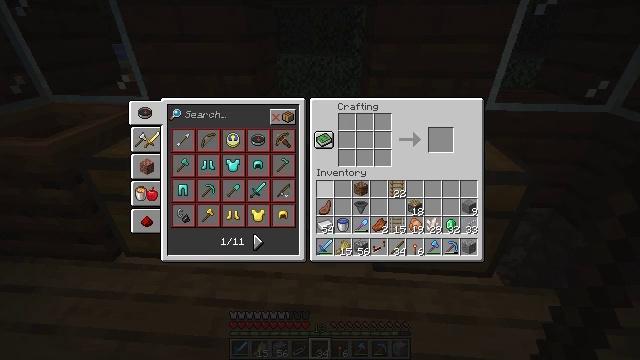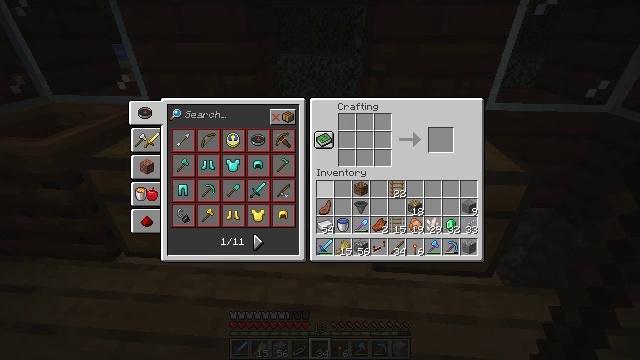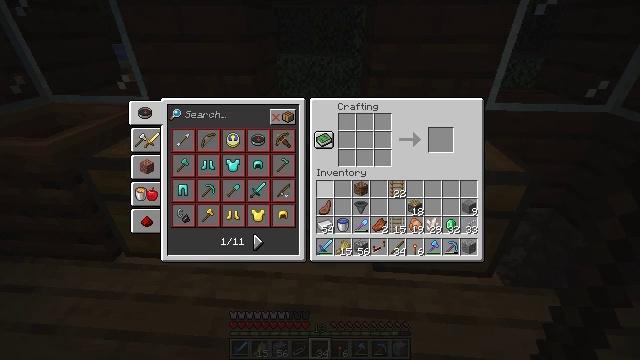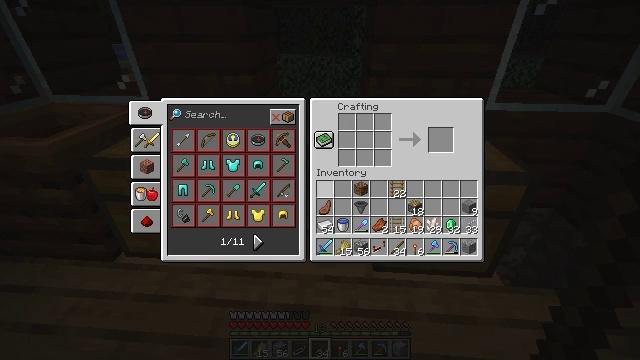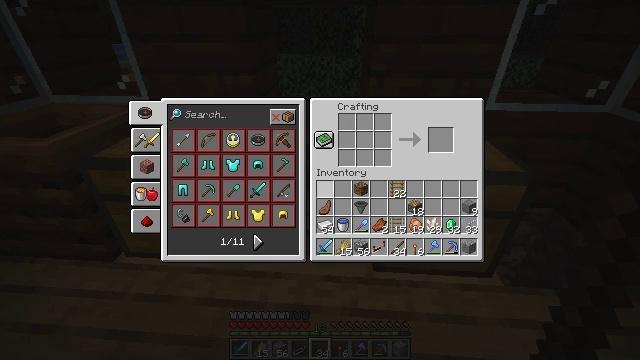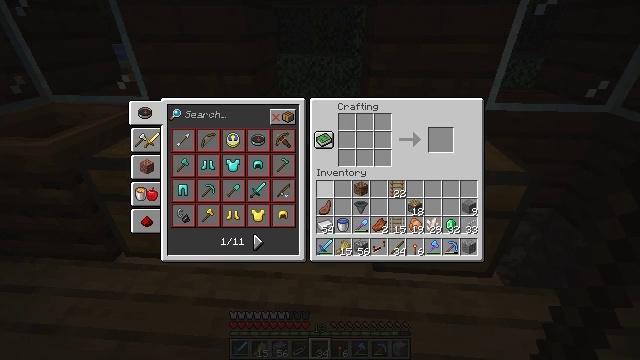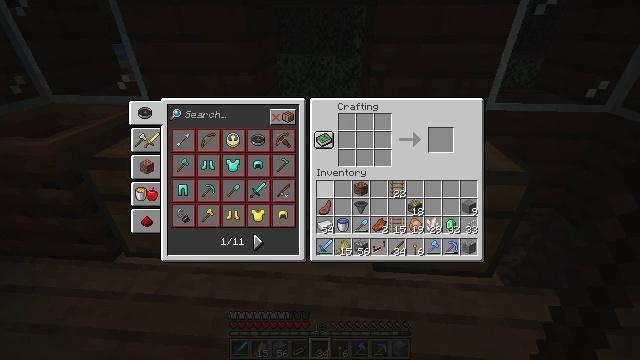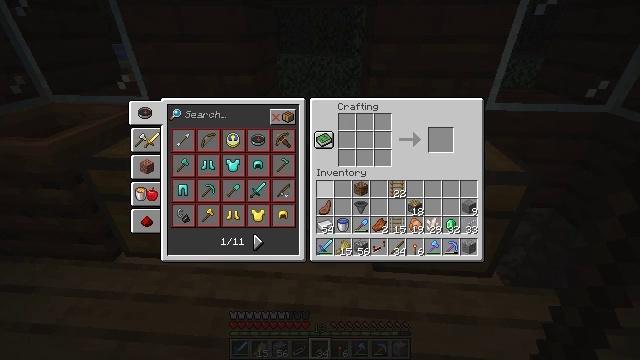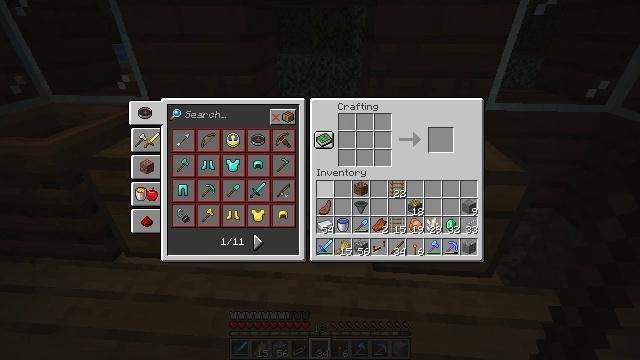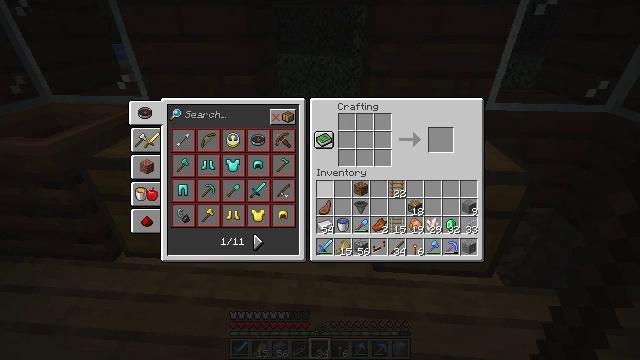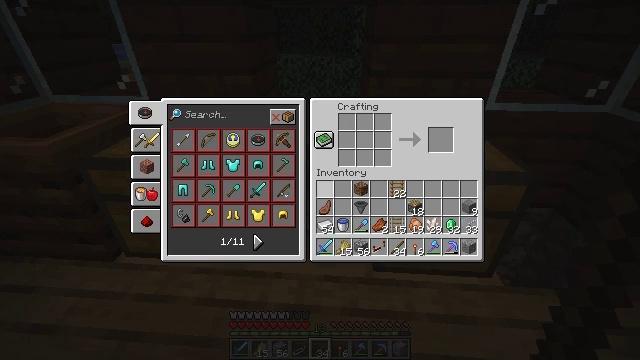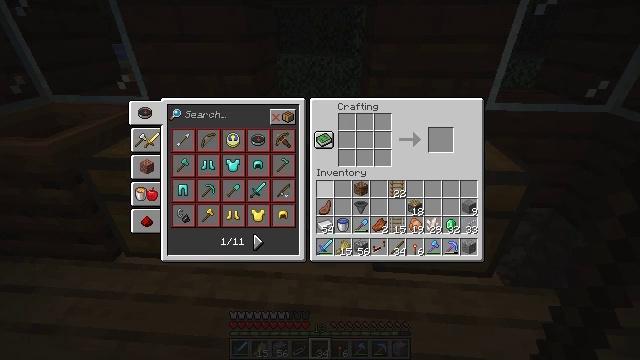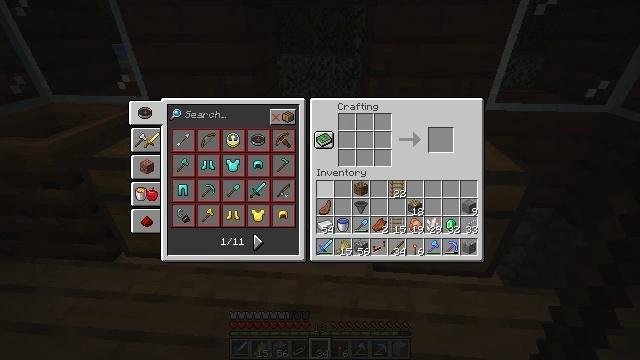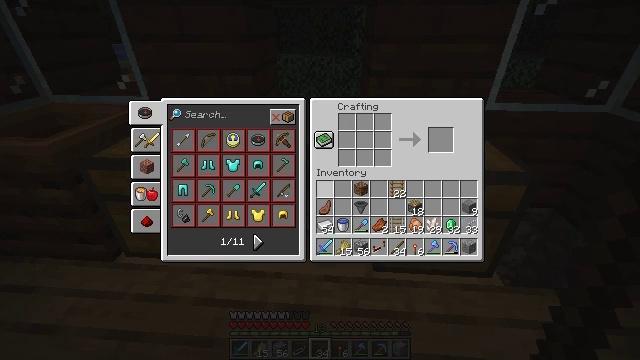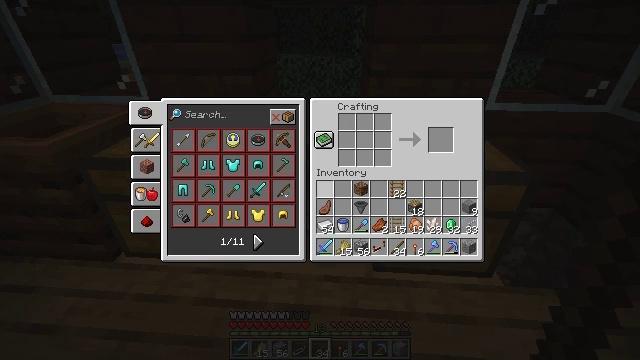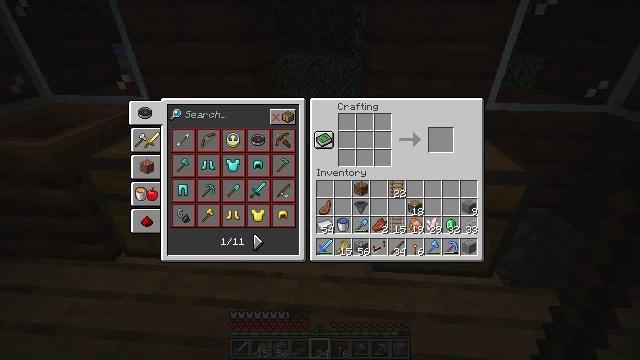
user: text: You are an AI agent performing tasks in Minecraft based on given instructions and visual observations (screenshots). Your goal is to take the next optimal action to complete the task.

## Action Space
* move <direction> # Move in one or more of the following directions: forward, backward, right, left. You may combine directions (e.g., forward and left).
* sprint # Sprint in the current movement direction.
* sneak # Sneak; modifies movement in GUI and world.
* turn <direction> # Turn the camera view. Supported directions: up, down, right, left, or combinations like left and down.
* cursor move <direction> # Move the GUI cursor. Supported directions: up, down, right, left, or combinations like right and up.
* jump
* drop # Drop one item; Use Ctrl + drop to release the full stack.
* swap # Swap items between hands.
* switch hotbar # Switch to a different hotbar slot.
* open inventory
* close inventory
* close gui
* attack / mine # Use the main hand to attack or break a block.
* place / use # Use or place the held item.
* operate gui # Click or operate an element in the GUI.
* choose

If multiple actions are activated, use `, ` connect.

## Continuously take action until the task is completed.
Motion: motion action
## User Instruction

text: Interact with the crafting table to create a repeater.
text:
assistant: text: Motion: no_op
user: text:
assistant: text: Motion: no_op
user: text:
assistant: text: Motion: no_op
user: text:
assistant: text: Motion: no_op
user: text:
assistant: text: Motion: no_op
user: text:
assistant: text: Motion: no_op
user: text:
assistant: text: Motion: no_op
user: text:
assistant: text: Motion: no_op
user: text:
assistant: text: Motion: no_op
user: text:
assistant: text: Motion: no_op
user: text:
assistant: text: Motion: no_op
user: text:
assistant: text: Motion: no_op
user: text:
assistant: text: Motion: no_op
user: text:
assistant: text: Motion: no_op
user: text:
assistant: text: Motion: no_op
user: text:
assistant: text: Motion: cursor move left
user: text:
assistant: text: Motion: cursor move left and up
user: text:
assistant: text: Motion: cursor move left and up
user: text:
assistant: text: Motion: no_op
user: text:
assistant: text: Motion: no_op
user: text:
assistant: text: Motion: cursor move down
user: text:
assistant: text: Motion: cursor move down
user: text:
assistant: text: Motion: cursor move down
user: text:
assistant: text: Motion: cursor move down
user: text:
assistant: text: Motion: cursor move right and down
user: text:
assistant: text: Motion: cursor move right
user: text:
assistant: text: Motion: no_op
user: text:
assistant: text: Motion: no_op
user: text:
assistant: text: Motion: no_op
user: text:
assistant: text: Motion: no_op